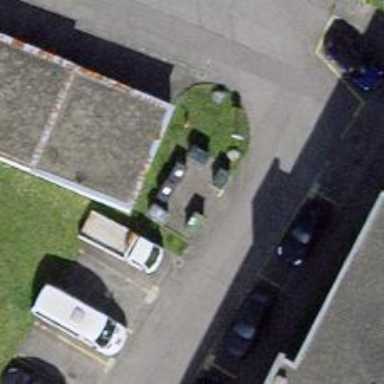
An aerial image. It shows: Recycling container for recycling.